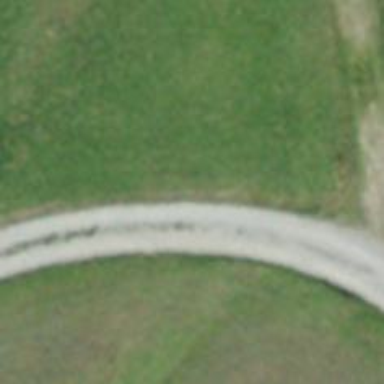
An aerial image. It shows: Unclassified road with compacted surface.